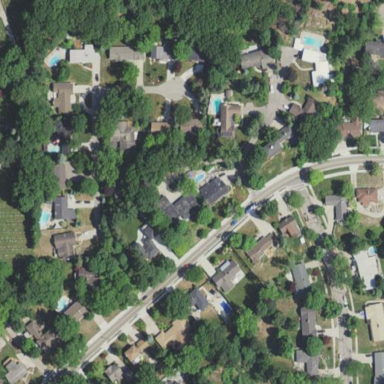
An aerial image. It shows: Residential area.